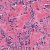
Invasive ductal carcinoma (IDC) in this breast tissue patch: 1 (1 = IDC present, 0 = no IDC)